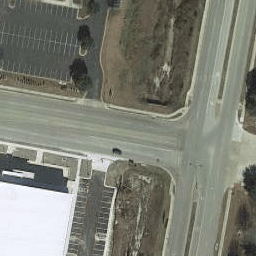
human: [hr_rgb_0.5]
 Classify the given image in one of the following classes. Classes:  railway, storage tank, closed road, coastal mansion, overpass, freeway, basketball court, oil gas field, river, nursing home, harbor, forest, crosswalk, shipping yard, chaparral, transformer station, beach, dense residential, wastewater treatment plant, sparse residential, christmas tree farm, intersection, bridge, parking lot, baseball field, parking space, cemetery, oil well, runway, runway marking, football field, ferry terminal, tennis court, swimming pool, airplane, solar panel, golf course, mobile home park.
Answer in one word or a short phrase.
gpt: intersection